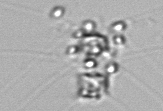
Label: Chaetoceros_didymus_TAG_external_flagellate